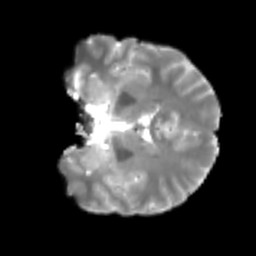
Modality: T2w
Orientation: coronal
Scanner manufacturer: siemens
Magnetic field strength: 3 T
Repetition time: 4 s
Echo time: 0.0594 s